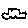
Label: car